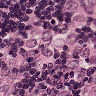
Metastatic tissue present: yes